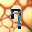
Label: 7